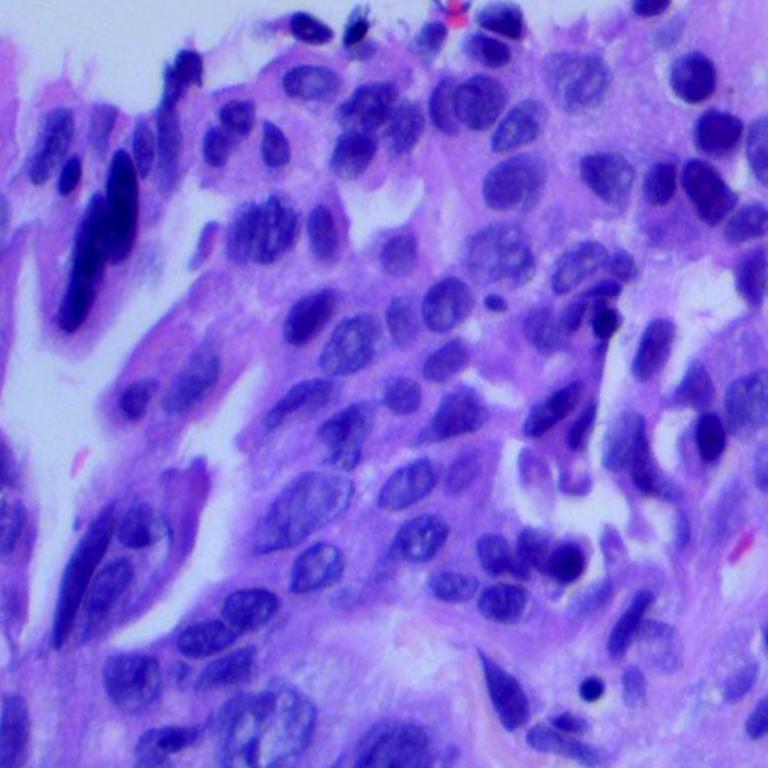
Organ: lung
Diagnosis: adenocarcinomas